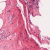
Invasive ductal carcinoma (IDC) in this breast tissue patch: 0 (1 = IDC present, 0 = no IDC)